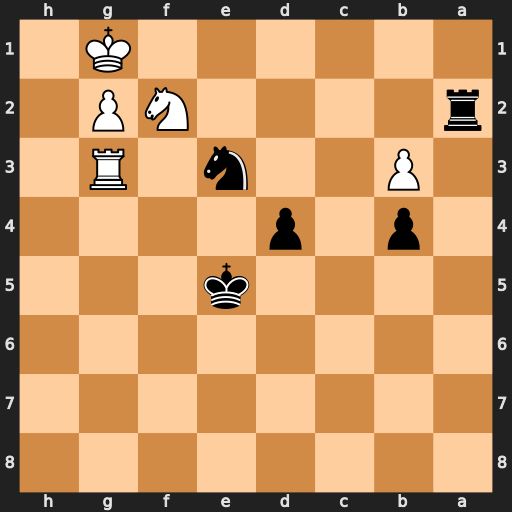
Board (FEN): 8/8/8/4k3/1p1p4/1P2n1R1/r4NP1/6K1
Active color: b
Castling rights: -
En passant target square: -
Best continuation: Ra1+ Kh2 Nf1+ Kh3 Nxg3